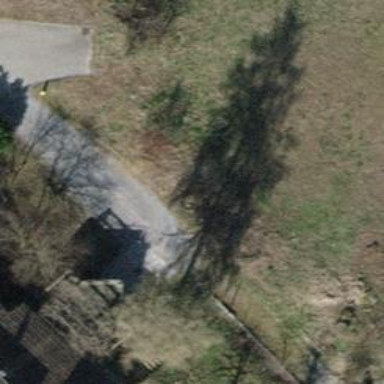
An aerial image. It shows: Compacted path road.